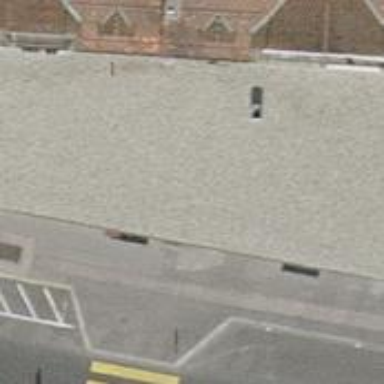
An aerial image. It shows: Building that houses car repair shop.